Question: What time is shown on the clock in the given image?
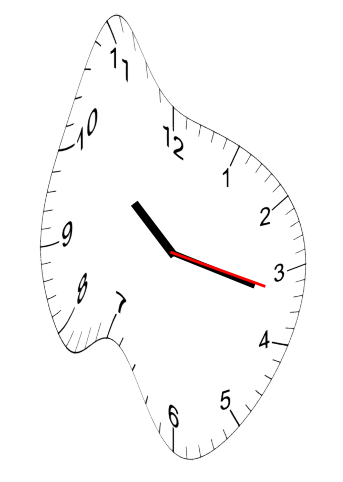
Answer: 10:17:17